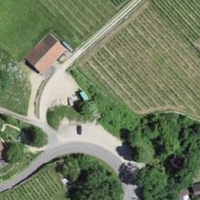
EUNIS habitat code: 40
Species observed at this site:
Primula veris